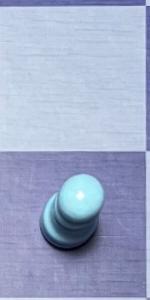
Label: Pawn_White